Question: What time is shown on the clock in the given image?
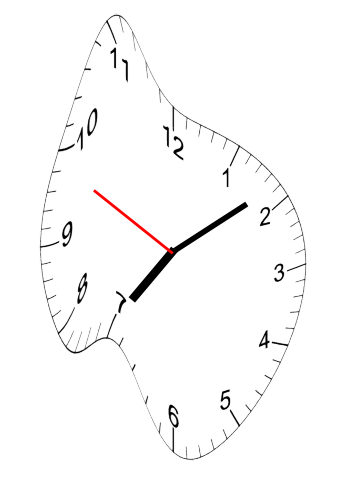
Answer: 07:08:49